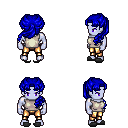
a pixel art fantasy rpg character, male body template, dark elf, purple skin, white sleeveless shirt, gold greaves, blue princess hairstyle, gray slippers, four views (front, back, left, right), 2x2 character sprite sheet, small pixel art, hard edges, no anti-aliasing